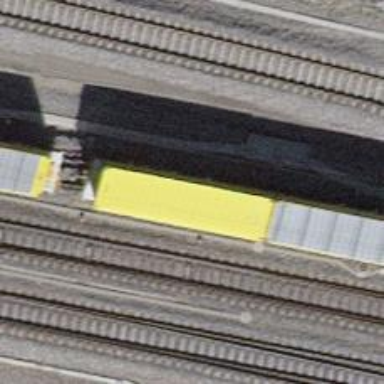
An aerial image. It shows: Railway switch.